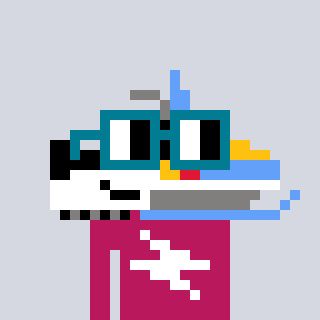
a pixel art character with square dark green glasses, a snowmobile-shaped head and a darkpink-colored body on a cool background